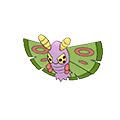
Pok\u00e9mon: dustox